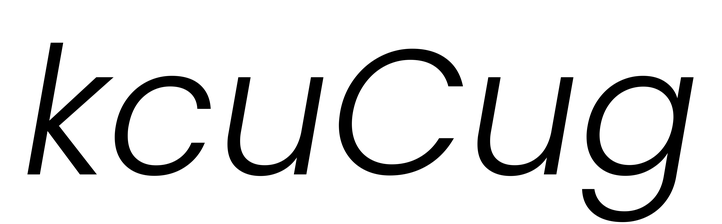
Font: Poppins-LightItalic